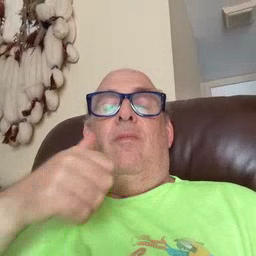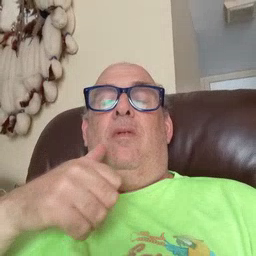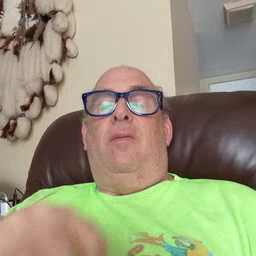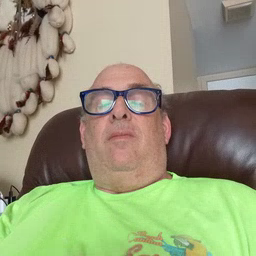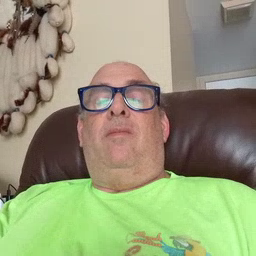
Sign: girl